Field crop: maize
Growth stage: 2
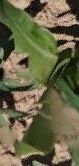
Species: maize